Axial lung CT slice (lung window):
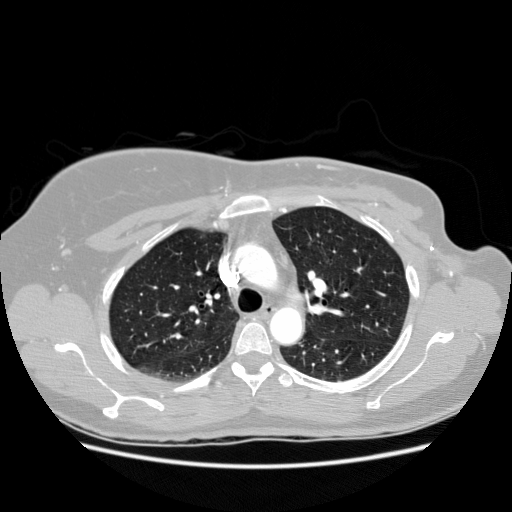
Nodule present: no